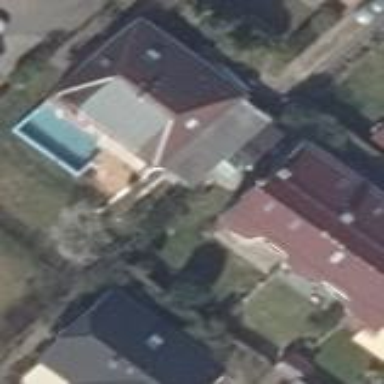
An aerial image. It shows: Detached building with hipped roof shape.